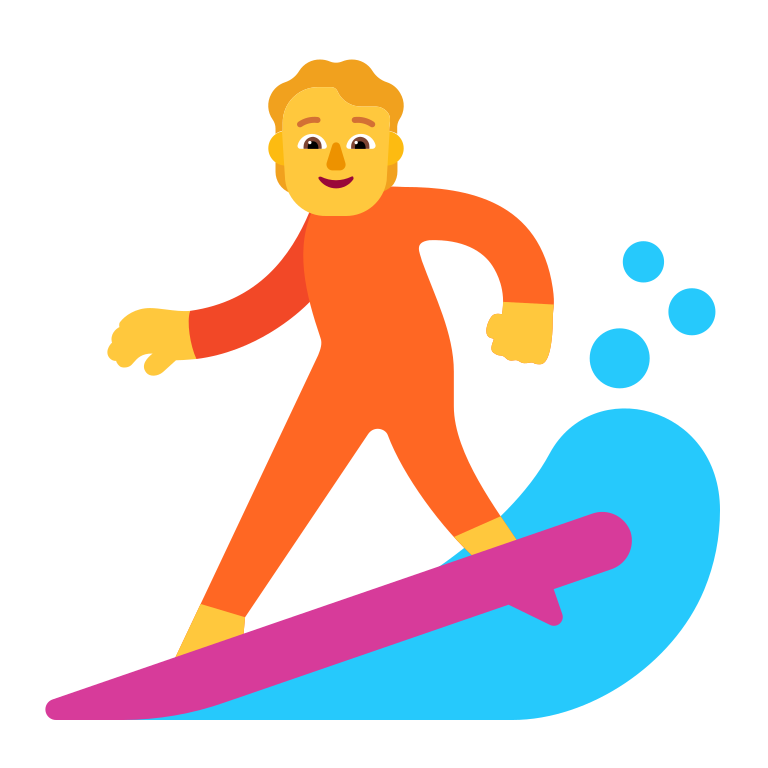
person surfing flat default